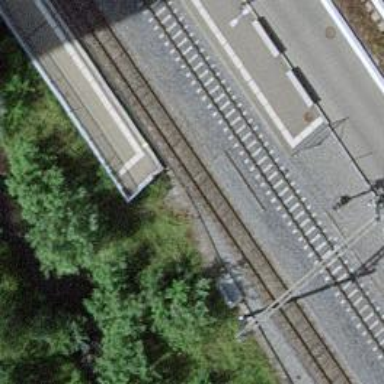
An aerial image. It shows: Light rail stop with public transport stop position along the railway.